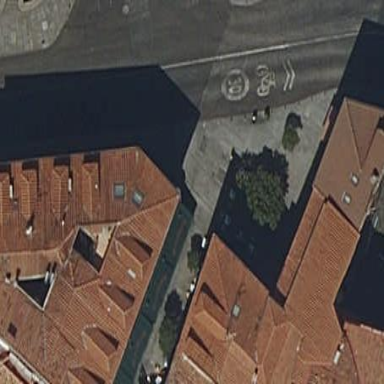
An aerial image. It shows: Building with orange roof made of roof tiles.